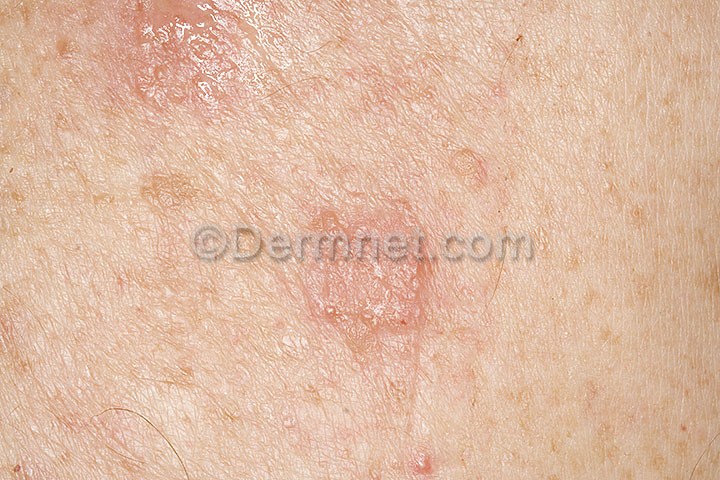
Disease: Poison Ivy Photos and other Contact Dermatitis